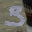
Label: 3